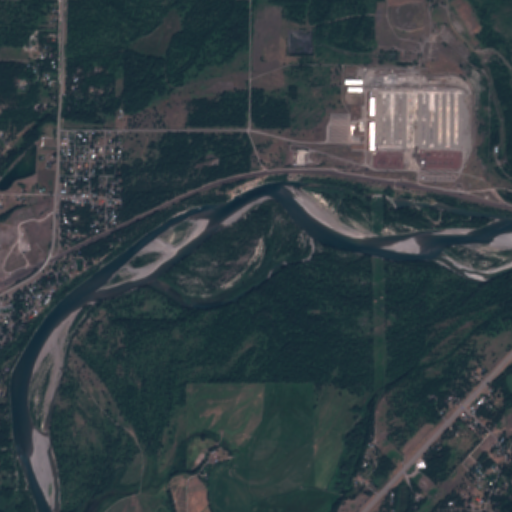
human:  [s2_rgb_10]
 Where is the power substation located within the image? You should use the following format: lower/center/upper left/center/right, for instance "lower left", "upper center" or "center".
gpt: The power substation is located in the upper right of the image.
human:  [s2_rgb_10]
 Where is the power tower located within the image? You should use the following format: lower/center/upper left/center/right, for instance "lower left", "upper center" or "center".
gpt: The power tower is located in the right of the image.
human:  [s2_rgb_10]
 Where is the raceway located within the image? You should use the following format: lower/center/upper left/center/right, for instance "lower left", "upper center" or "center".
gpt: The raceway is located in the lower right of the image.
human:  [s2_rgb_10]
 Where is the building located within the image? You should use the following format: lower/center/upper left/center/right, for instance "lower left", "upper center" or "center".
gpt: The building is located in the upper right of the image.
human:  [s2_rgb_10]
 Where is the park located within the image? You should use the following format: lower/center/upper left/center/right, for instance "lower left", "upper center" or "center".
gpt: There is no park in the image.